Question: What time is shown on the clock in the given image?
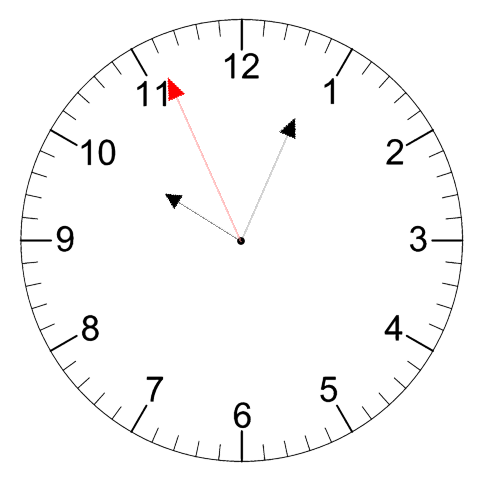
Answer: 10:03:56